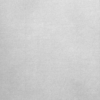
Label: dusty